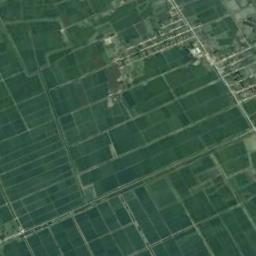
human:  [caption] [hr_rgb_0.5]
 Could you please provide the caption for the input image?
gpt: Lots of green rectangular farmlands of different sizes are arranged in neat rows and a residential area is next to the farmlands .

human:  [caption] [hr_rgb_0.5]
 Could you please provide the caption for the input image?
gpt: Many dense, neatly arranged dark green, light green mixed rectangular farmlands of different sizes .

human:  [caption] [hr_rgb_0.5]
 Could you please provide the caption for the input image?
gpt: There are several dirt roads between the rectangular farmlands .

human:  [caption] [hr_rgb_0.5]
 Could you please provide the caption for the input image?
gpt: There are some green rectangular farmland .

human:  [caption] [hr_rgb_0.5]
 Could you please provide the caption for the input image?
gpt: There are many green rectangular farmlands .